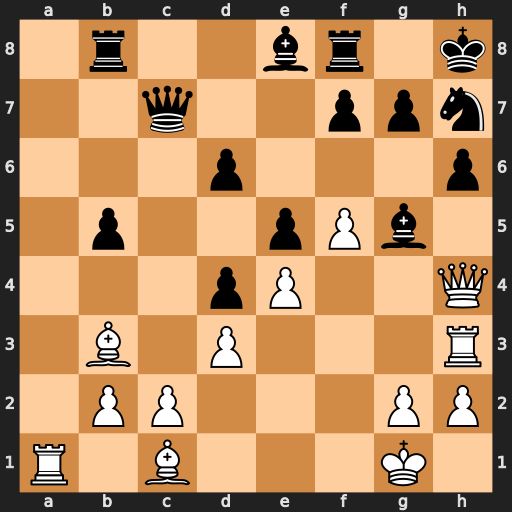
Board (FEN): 1r2br1k/2q2ppn/3p3p/1p2pPb1/3pP2Q/1B1P3R/1PP3PP/R1B3K1
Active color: w
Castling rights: -
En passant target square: -
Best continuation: Bxg5 f6 Bxh6 gxh6 Qxh6